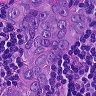
Metastatic tissue present: yes